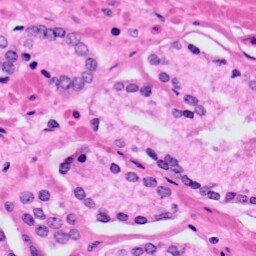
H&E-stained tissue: Prostate